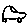
Label: car